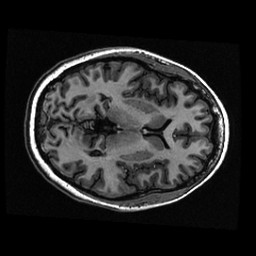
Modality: T1w
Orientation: axial
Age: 22
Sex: female
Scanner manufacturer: ge
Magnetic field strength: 3 T
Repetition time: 0.01144 s
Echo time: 0.005012 s